Interaction volume radius: 10 \u00c5
Interaction volume height: 15 \u00c5
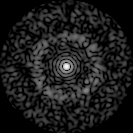
Disorder parameter: 0.8379